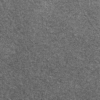
Label: dusty